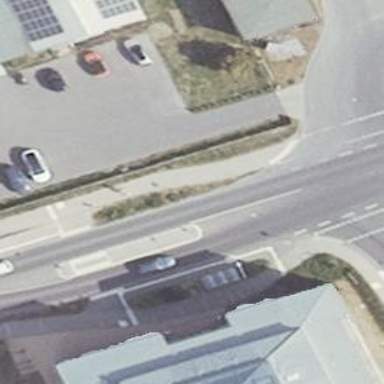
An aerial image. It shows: Public transport stop position.